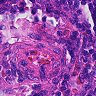
Metastatic tissue present: no